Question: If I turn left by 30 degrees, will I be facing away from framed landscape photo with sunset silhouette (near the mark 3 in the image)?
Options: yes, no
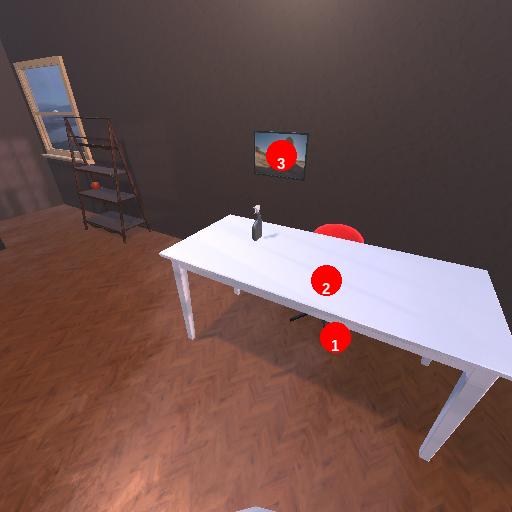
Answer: yes